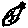
Label: fish